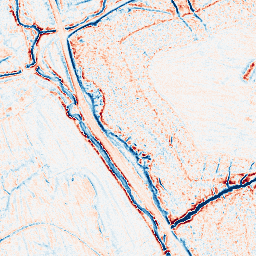
Category: edge_preserving
Decomposition family: anisotropic_diffusion
Decomposition parameters: iterations: 10
kappa: 30
gamma: 0.15
Upsampling method: bicubic_16x
Upsampling parameters: scale: 16
Upsampling scale: 16